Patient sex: F
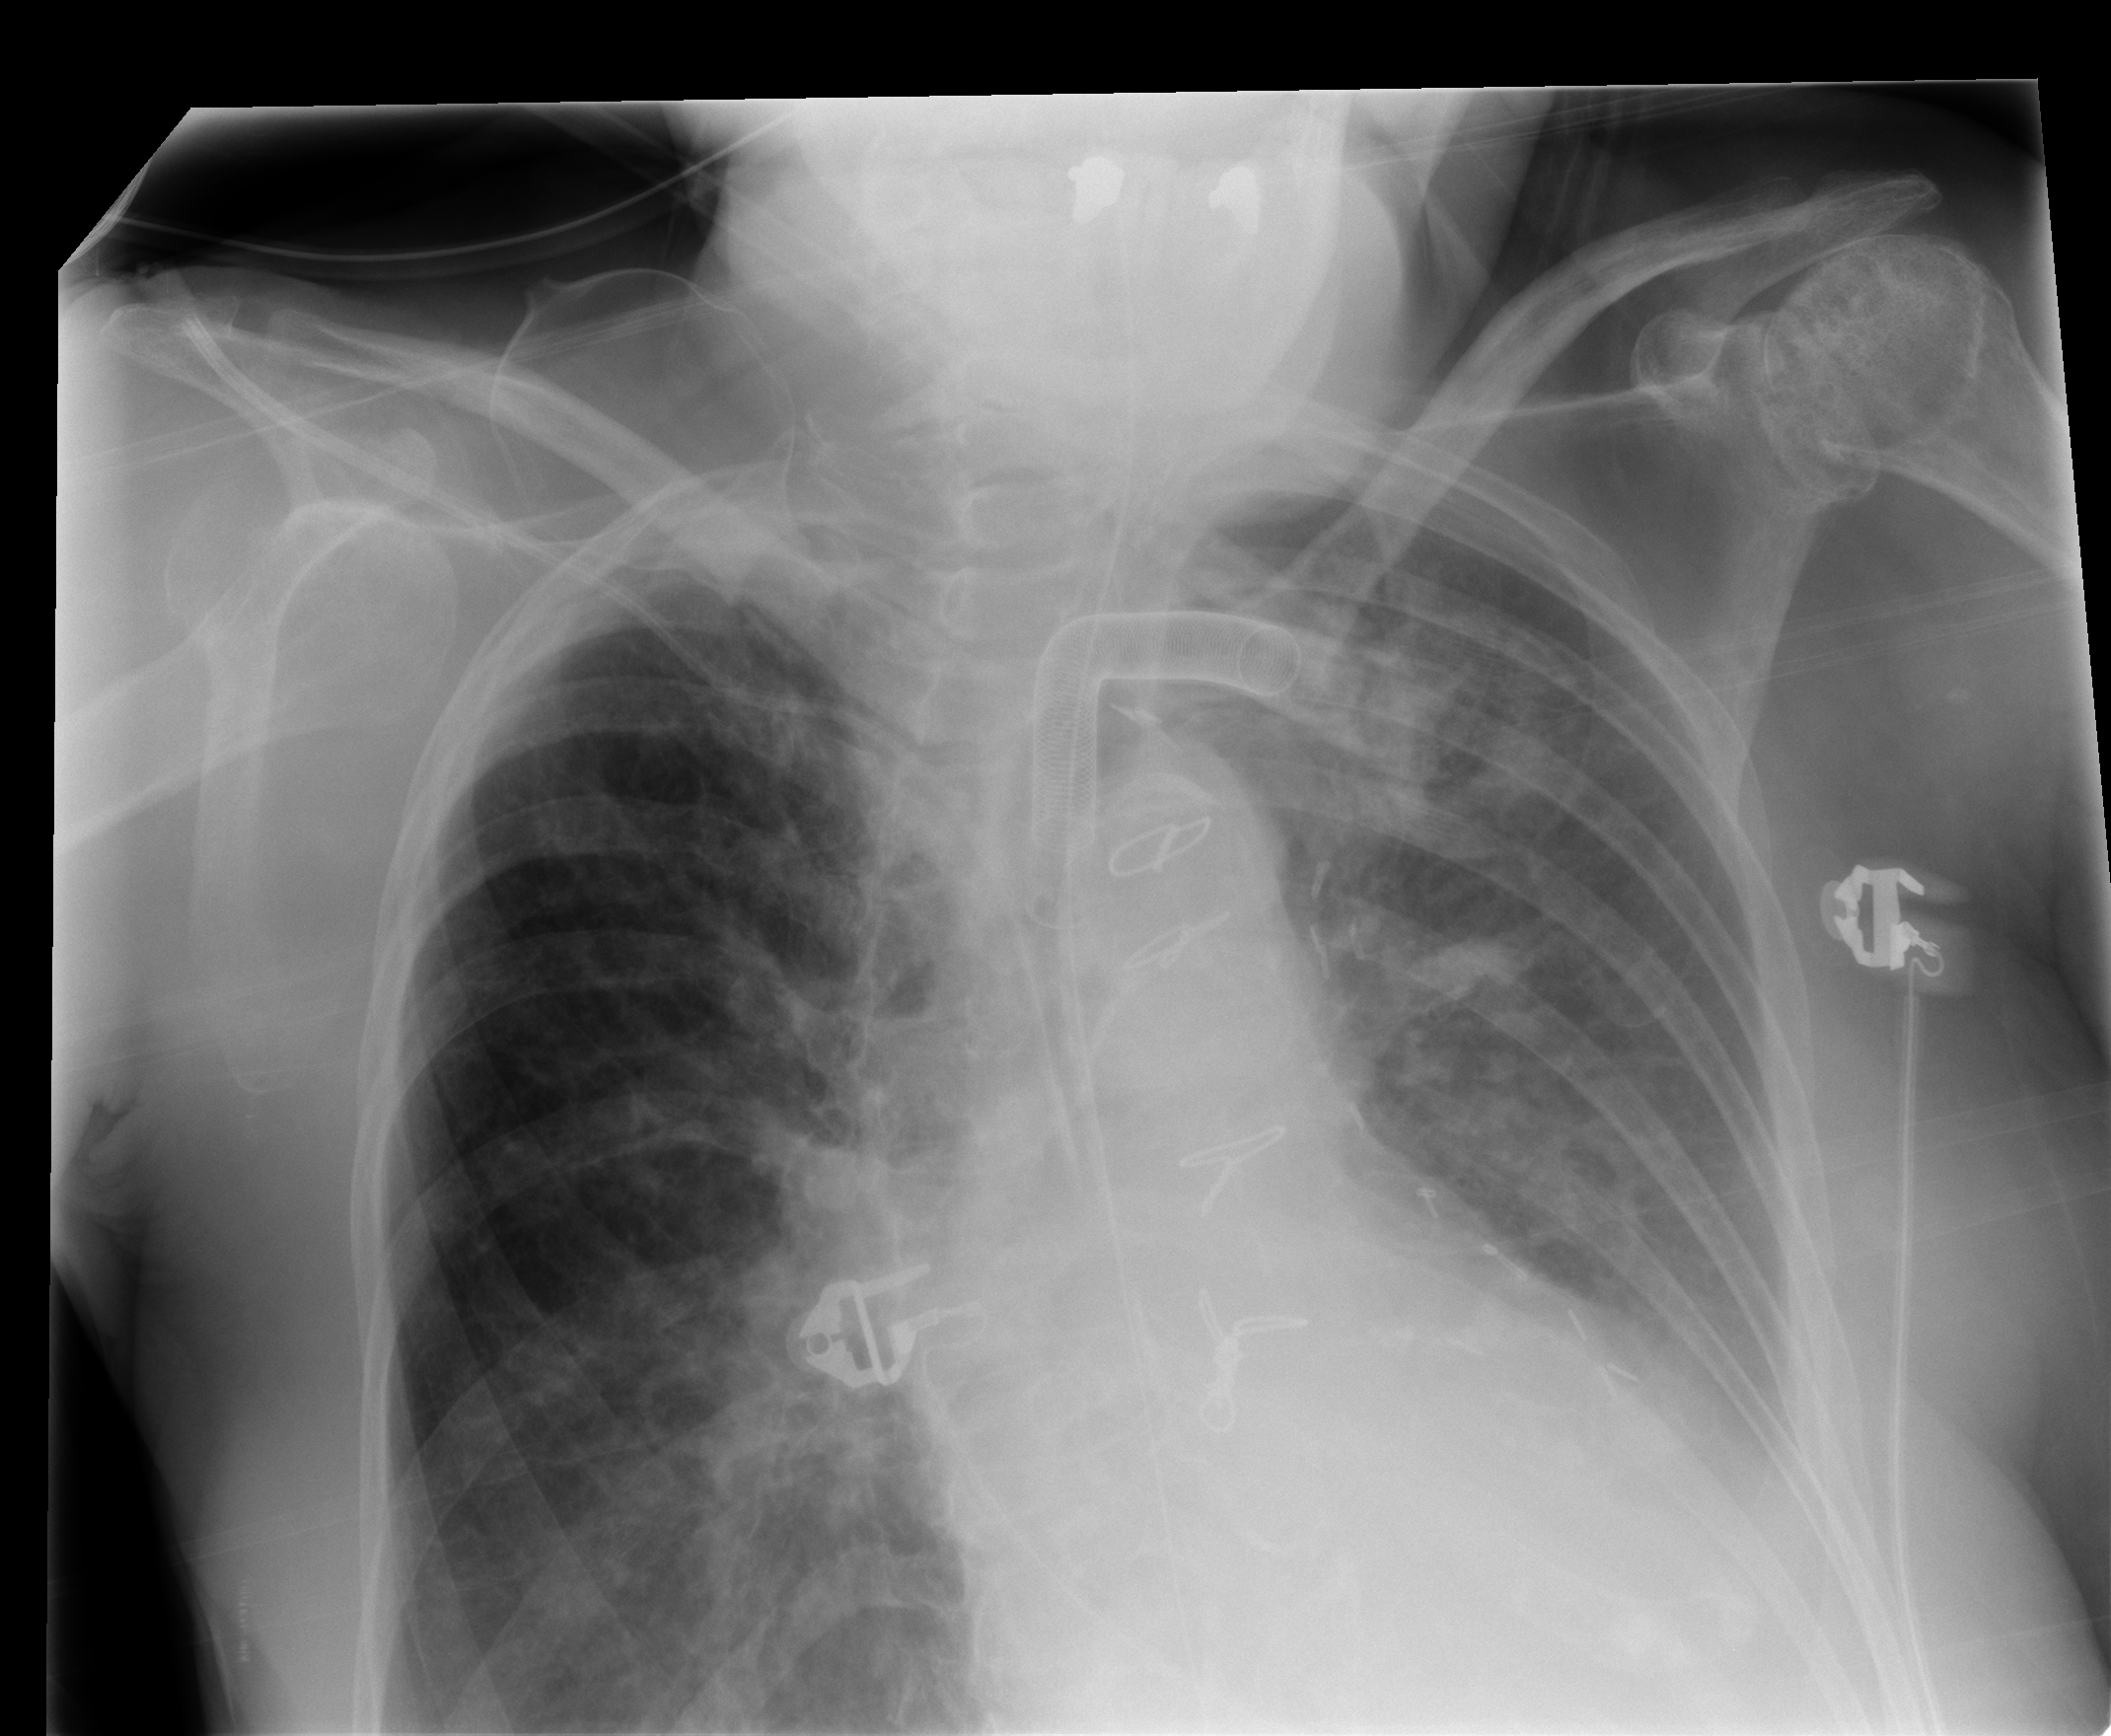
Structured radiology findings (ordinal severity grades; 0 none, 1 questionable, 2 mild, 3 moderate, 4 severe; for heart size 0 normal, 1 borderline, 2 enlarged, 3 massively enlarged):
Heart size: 2
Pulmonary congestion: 2
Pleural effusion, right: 0
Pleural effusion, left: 2
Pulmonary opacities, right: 2
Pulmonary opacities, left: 3
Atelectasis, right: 0
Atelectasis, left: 3